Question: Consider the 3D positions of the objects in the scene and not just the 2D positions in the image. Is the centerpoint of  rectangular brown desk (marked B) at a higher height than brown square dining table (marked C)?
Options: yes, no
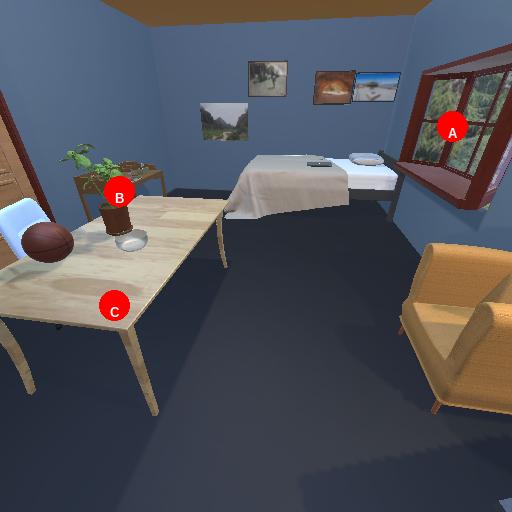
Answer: yes